【题型】填空题　【知识点】函数　【难度】easy
方程 $a^{-x} = \log_a x$ （$a>0$ 且 $a \neq 1$） 的解的个数为\underline{\qquad\qquad} 个.
【解答】
【答案】 1

【解析】 当 $0 < a < 1$ 时，作出 $y = a^{-x}, y = \log_a x$ 的图象如图：

可知二者图象只有一个交点，故方程 $a^{-x} = \log_a x$ （$a>0$ 且 $a \neq 1$）的解的个数为 1；

当 $a > 1$ 时，作出 $y = a^{-x}, y = \log_a x$ 的图象如图：

可知二者图象只有一个交点，故方程 $a^{-x} = \log_a x$ （$a>0$ 且 $a \neq 1$）的解的个数为 1；

综合可知方程 $a^{-x} = \log_a x$ （$a>0$ 且 $a \neq 1$）的解的个数为 1.

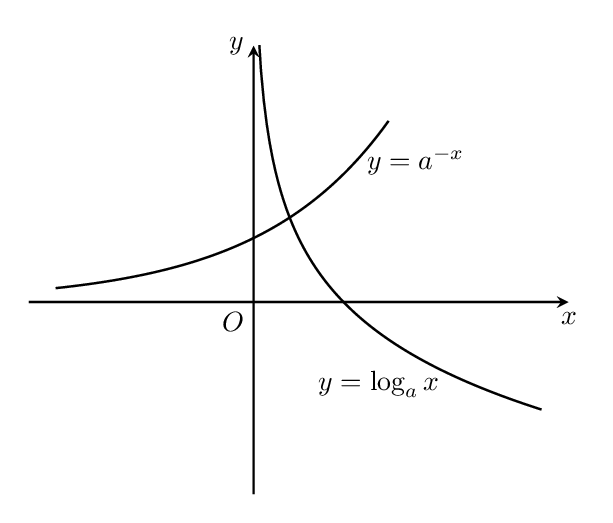
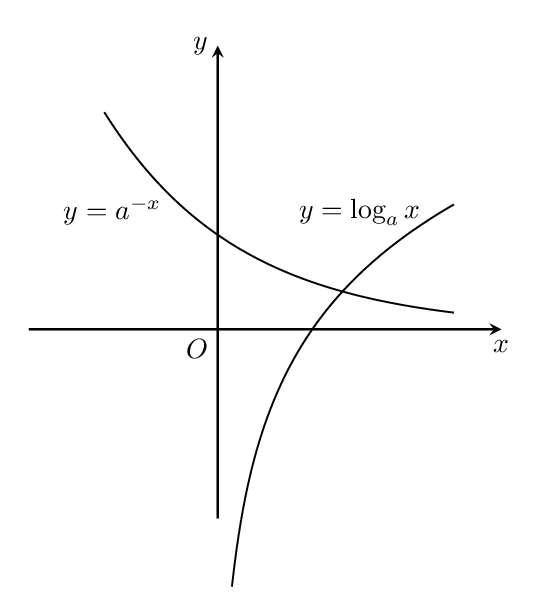